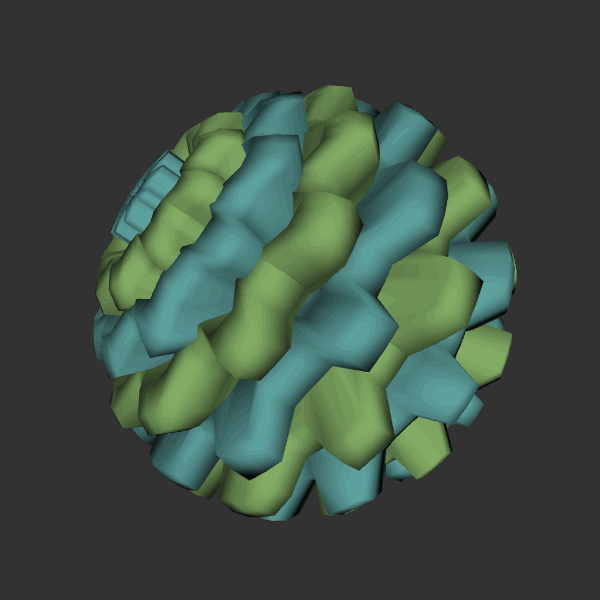
Background: dark